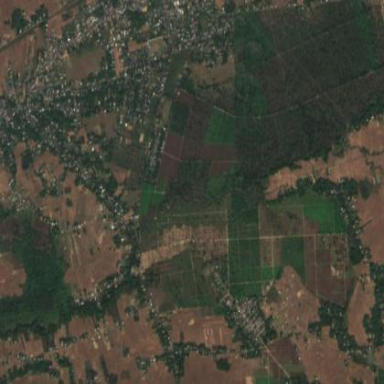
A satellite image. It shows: Orchard consisting of tea plants.